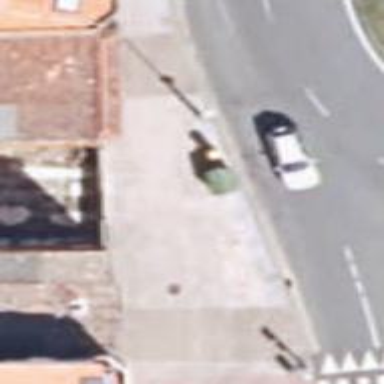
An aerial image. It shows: Post box is visible.